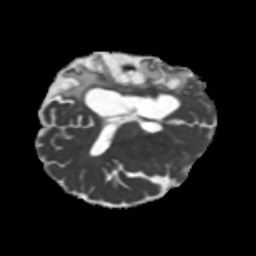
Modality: MD
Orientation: axial
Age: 51
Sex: female
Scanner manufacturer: siemens
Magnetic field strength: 3 T
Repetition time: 5.25 s
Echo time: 0.08 s